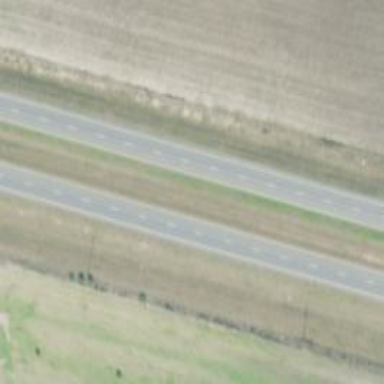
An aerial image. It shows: Expressway with dual carriageway. The highway has asphalt surface.